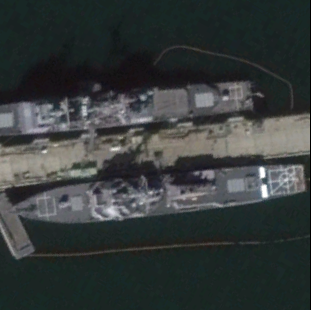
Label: destroyer